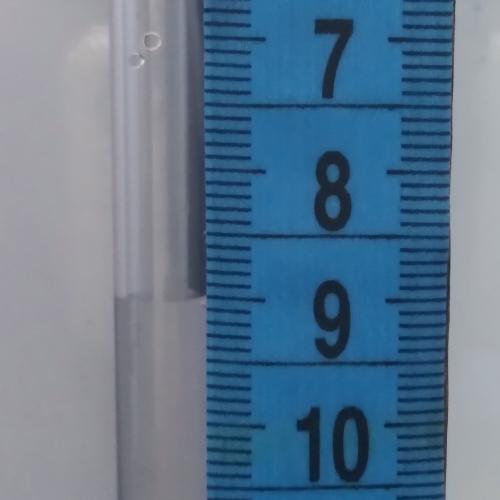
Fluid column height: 9.0 cm